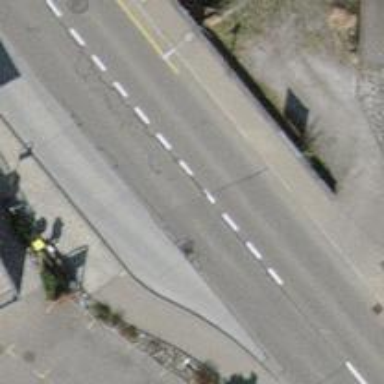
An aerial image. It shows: Bus stop with stop position for public transport.